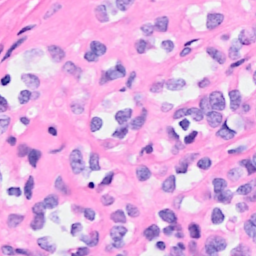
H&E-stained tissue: Breast